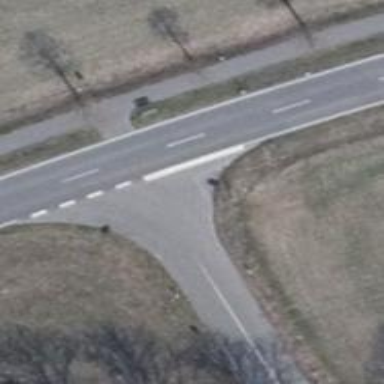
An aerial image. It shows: Road with stop sign.